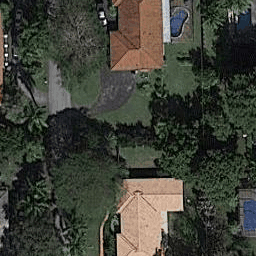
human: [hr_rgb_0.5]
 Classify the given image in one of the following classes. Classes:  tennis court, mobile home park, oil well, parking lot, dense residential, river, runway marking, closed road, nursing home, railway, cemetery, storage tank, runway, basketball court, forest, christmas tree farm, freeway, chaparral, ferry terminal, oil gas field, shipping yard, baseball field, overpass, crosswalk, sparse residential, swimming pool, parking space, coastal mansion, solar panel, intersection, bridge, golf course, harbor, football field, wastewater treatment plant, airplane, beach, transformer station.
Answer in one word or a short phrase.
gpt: sparse residential